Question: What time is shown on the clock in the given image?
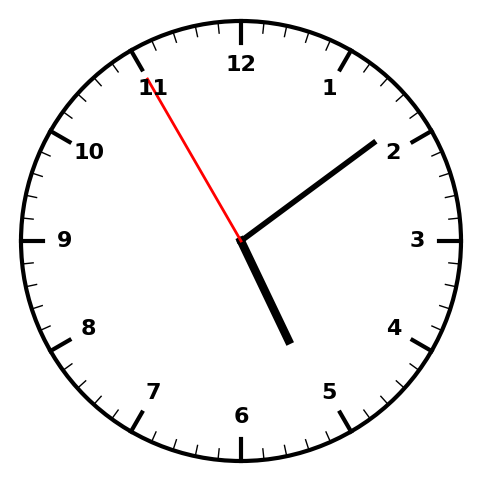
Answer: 05:08:55